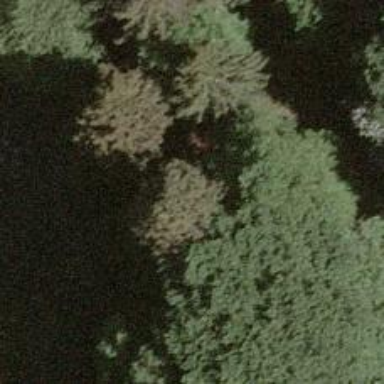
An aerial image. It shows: Beautiful tree in nature.